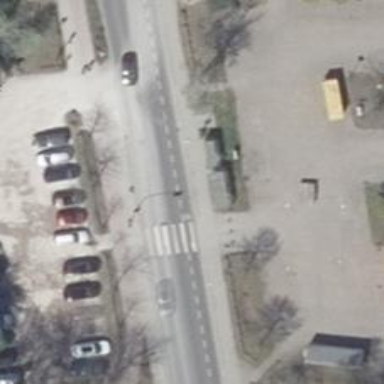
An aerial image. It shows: Tertiary road with asphalt surface. The road has separate sidewalks on both sides.